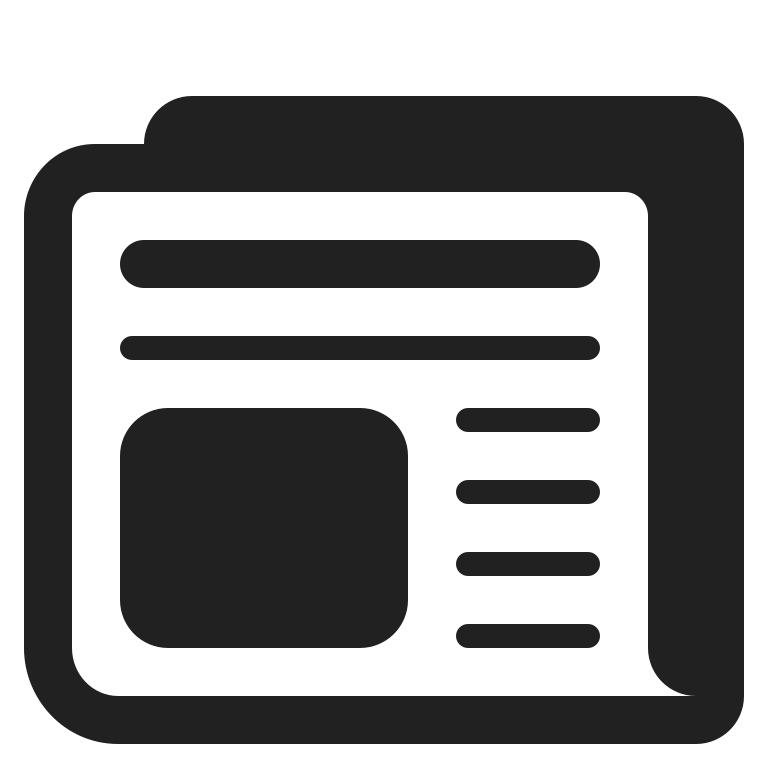
newspaper high contrast